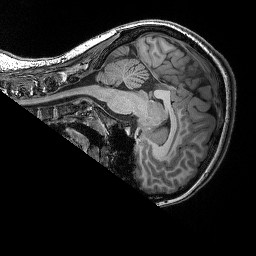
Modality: T1w
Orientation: sagittal
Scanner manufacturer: siemens
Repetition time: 2.25 s
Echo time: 0.00418 s